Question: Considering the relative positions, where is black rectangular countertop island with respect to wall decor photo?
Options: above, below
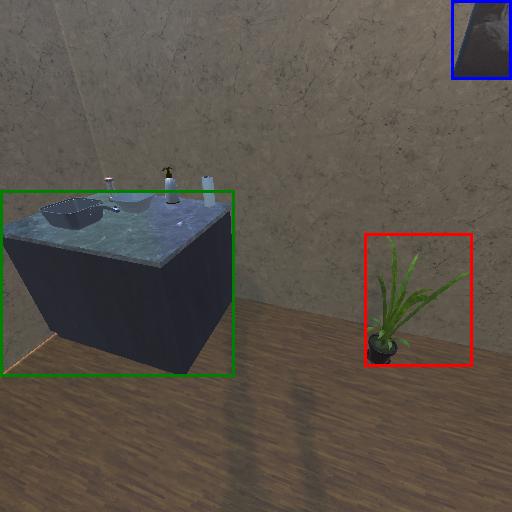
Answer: above